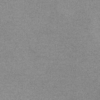
Label: dusty